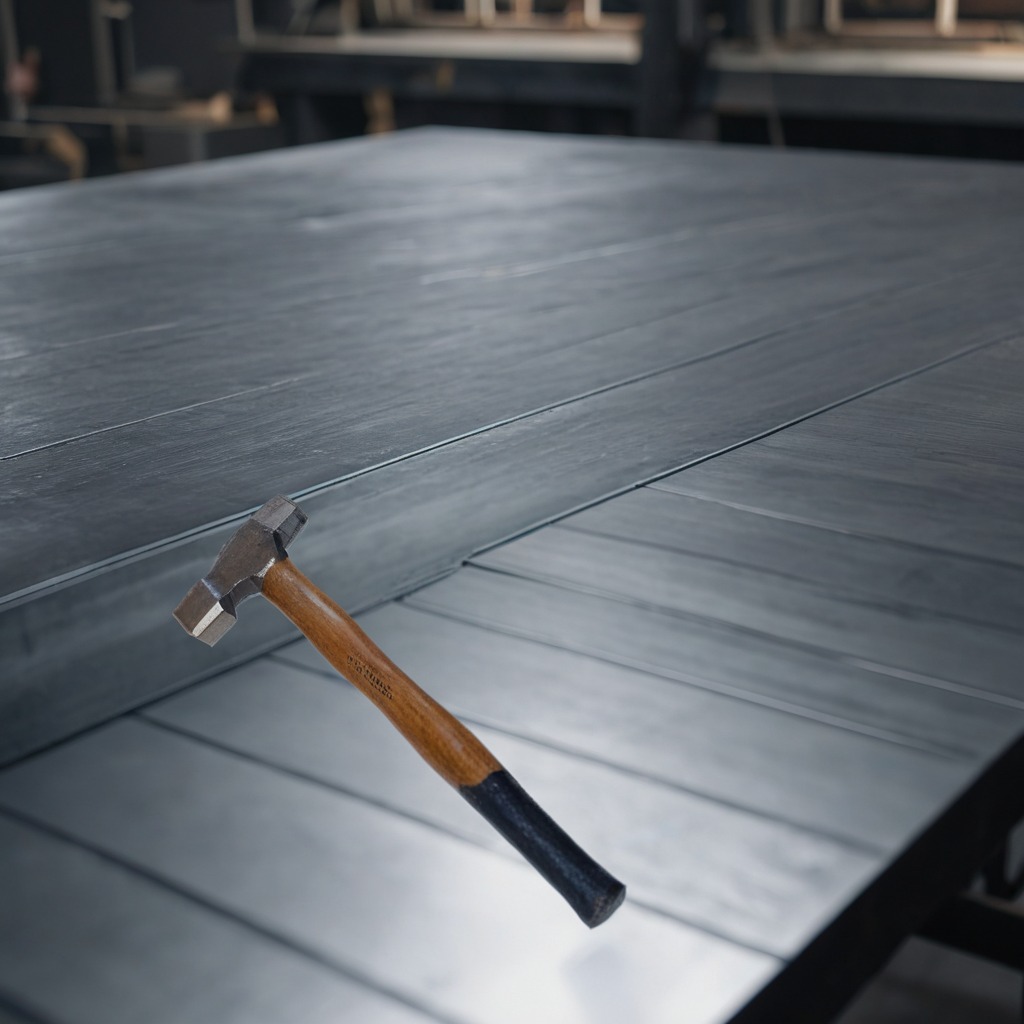
A hammer lies on a cold steel table in a mining workshop.